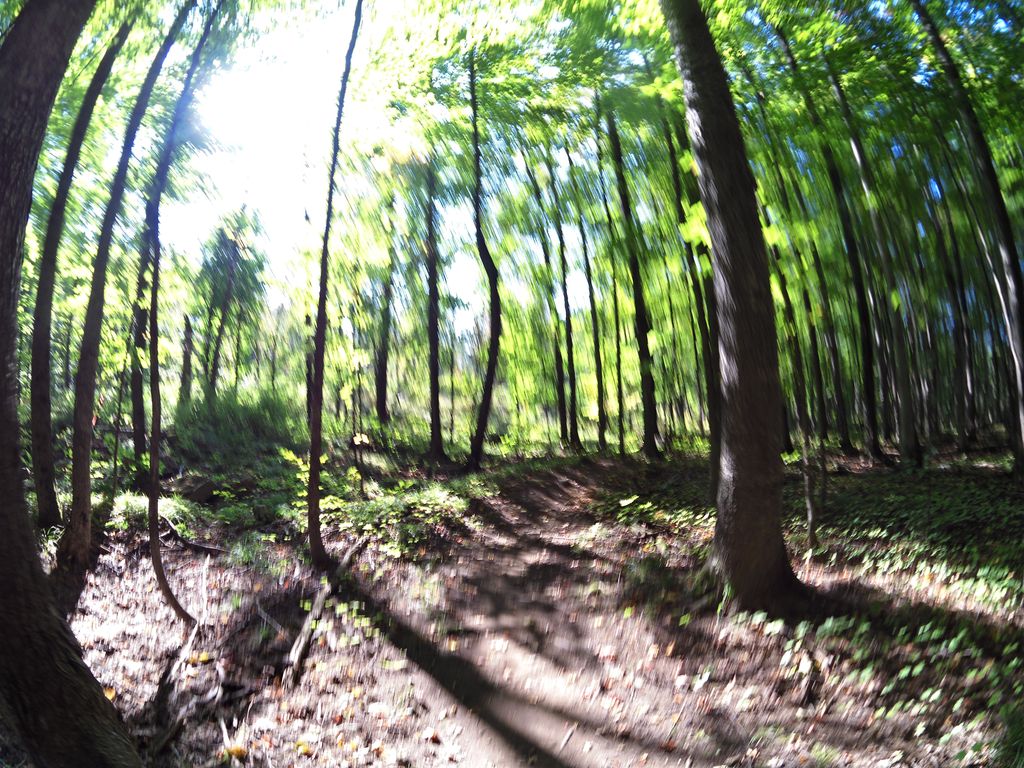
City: ottawa-gatineau